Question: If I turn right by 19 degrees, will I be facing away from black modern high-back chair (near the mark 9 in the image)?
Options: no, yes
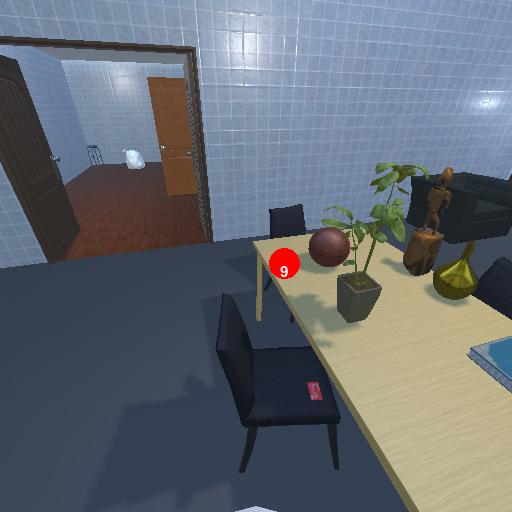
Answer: no